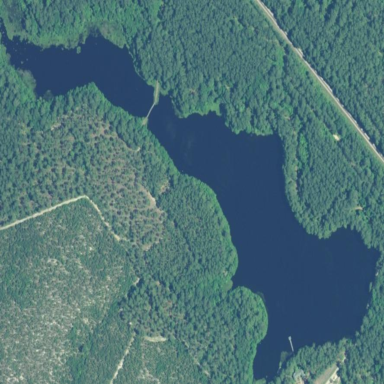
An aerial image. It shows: Reservoir of natural water.